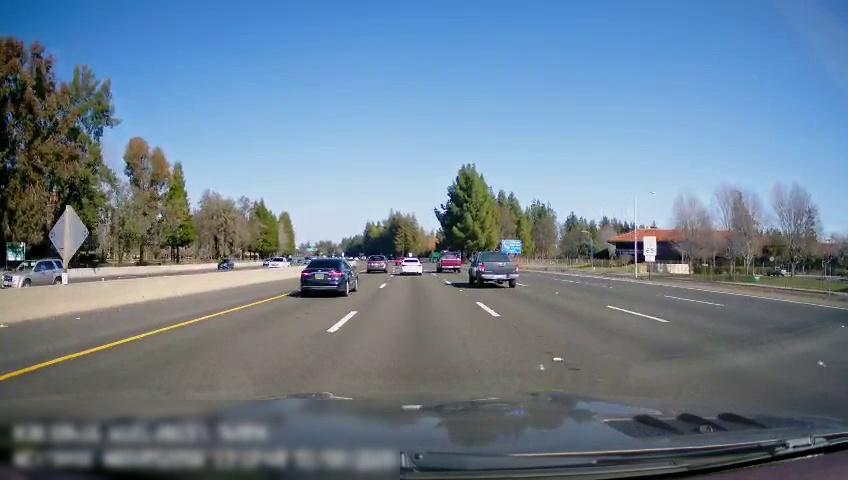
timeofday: Day
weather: Sunny
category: Drivable Space
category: Vehicles | SUV
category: Vehicles | Car
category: Vehicles | Car
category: Drivable Space
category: Drivable Space
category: Vehicles | Truck
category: Vehicles | Truck
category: Vehicles | SUV
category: Vehicles | Car
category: Vehicles | Car
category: Vehicles | Truck
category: Lanes | Alternate Lane
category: Lanes | Alternate Lane
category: Lanes | Alternate Lane
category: Lanes | Current Lane
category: Lanes | Current Lane
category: Lanes | Alternate Lane
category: Traffic | Signs
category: Traffic | Signs